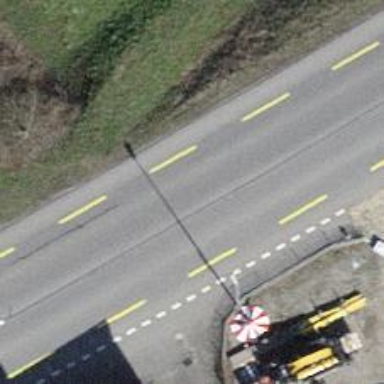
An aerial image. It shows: Primary highway with asphalt surface and designated cycle lane.